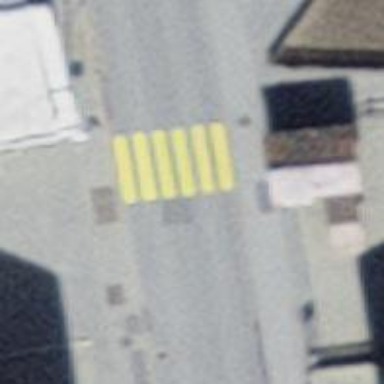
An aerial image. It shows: Marked crossing on the road.